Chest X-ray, PA view. Patient: 39 years old, sex M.
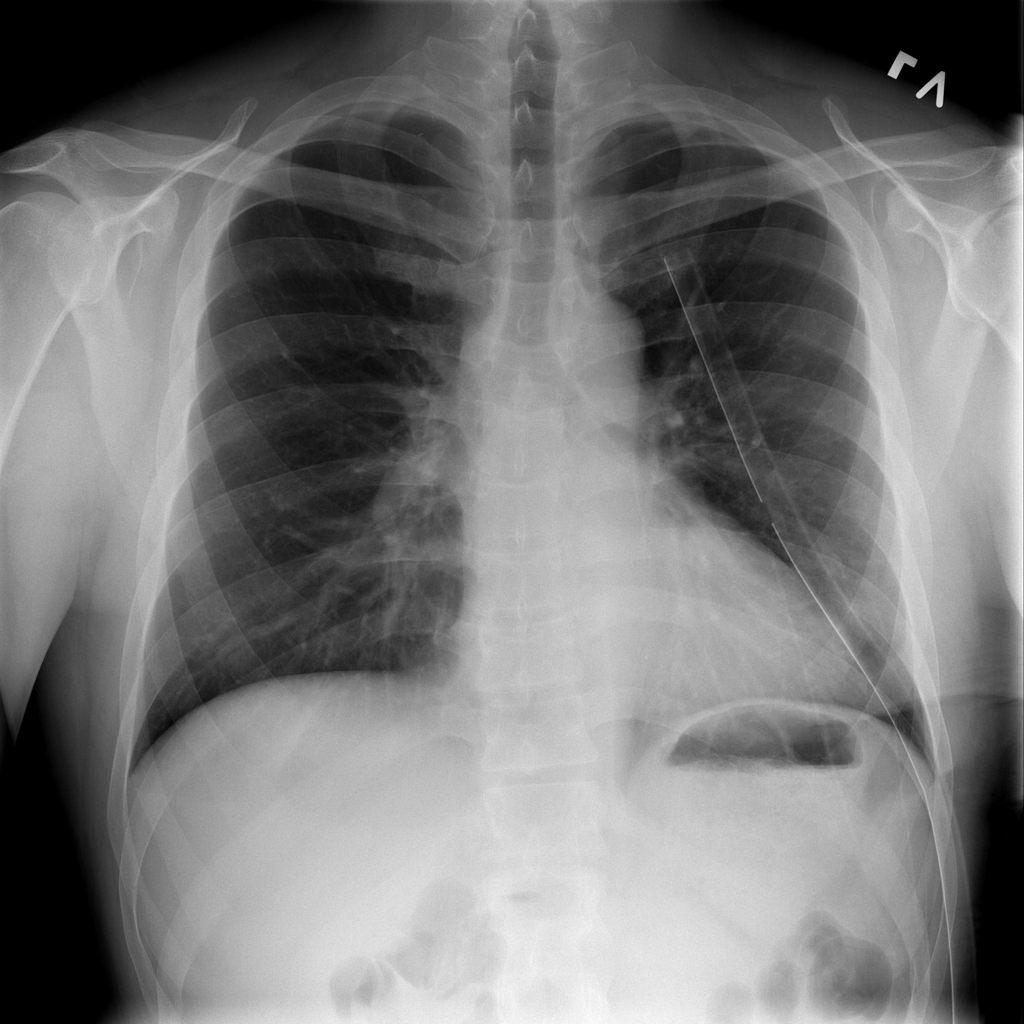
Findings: No Finding